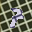
Label: 7